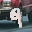
Label: 9